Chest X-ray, AP view. Patient: 32 years old, sex M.
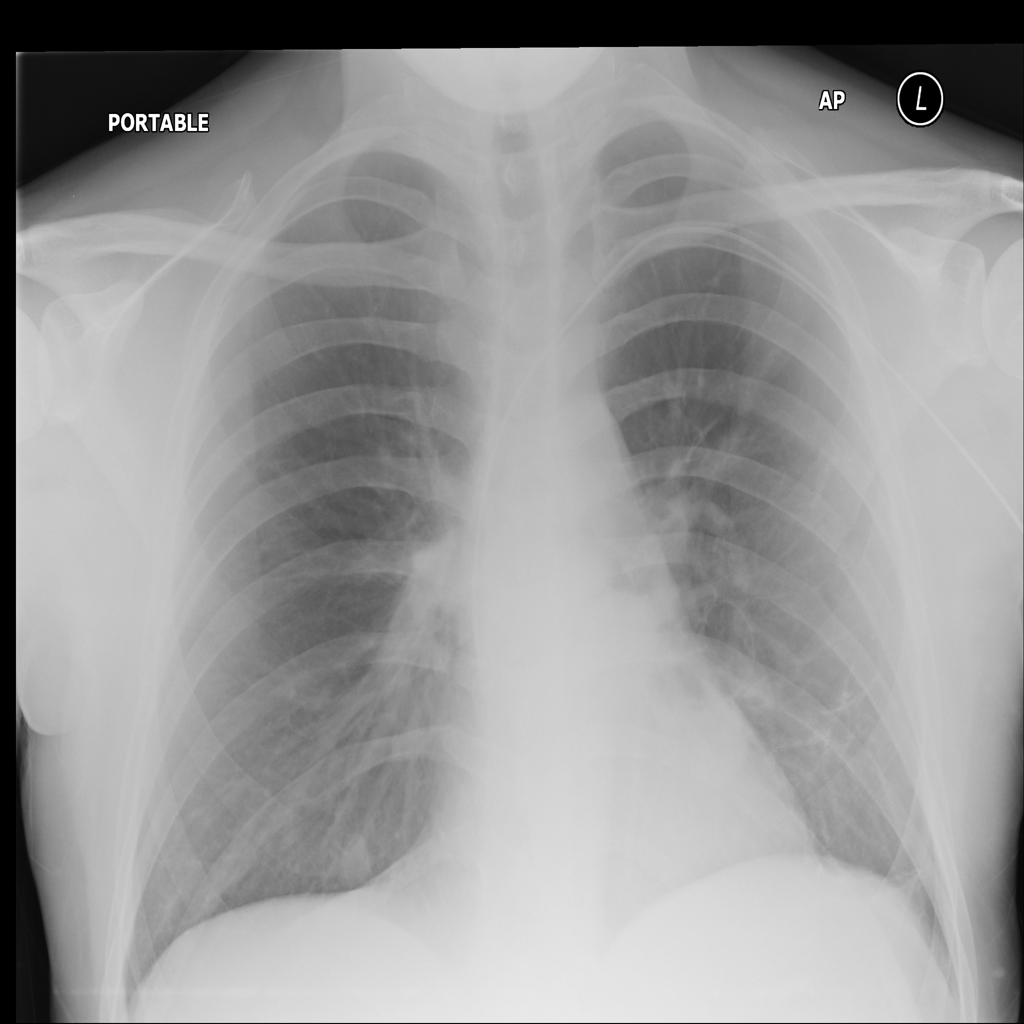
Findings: No Finding